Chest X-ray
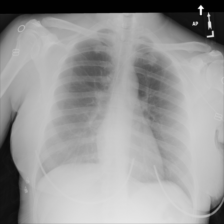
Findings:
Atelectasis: negative
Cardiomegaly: negative
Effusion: negative
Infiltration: negative
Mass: negative
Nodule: negative
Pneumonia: negative
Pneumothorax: negative
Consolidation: negative
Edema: negative
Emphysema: negative
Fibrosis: negative
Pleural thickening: negative
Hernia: negative